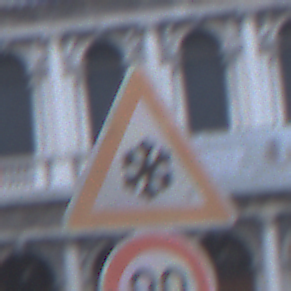
Verkehrszeichen: SchneeOderEisglaette
Zusatzzeichen unten: Geschwindigkeit80
Umgebung: Outdoor, Urban
Tageszeit: SunriseSunset
Wetter: PartlyCloudy
Licht: Natural
Jahreszeit: NotSpecified
Kontrast: LowContrast